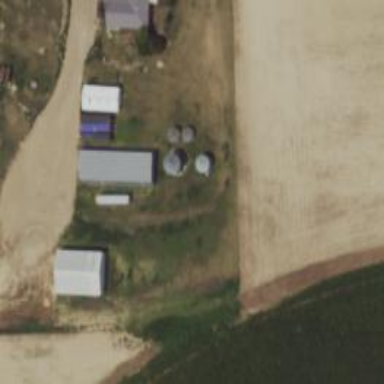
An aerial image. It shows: Silo.